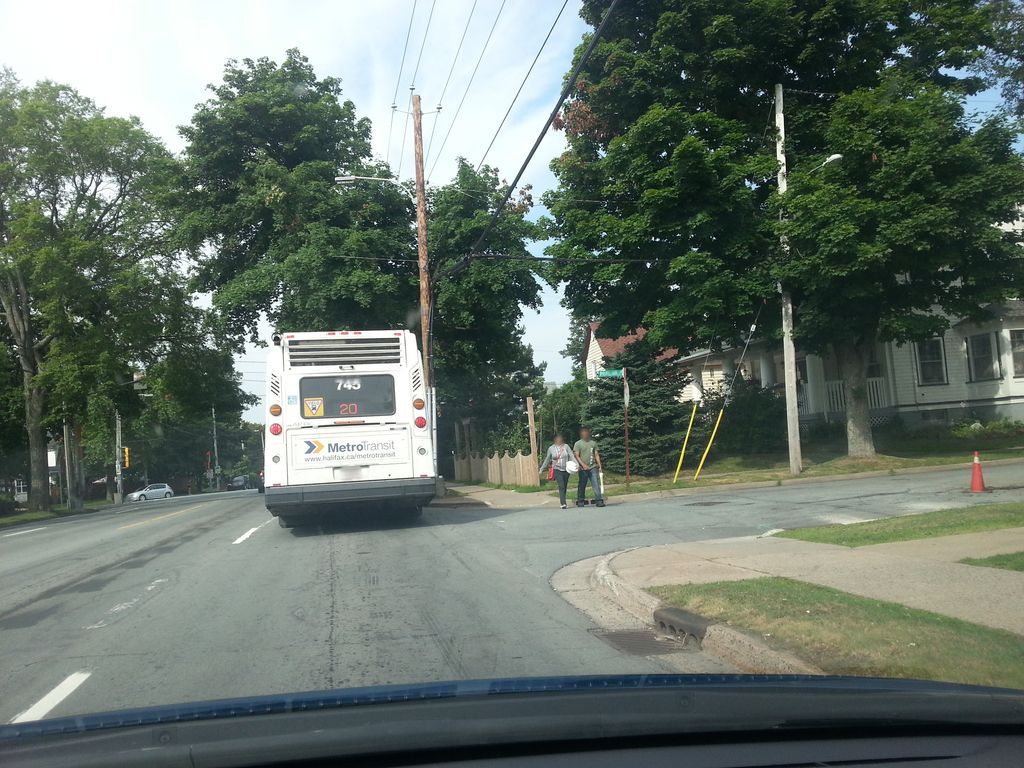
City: halifax